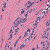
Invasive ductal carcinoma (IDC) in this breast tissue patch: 1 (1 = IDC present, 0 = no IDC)